Interaction volume radius: 10 \u00c5
Interaction volume height: 10 \u00c5
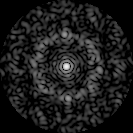
Disorder parameter: 0.817